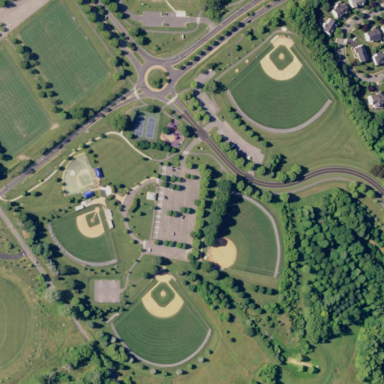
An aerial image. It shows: Sports centre specializing in baseball.